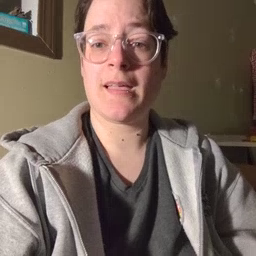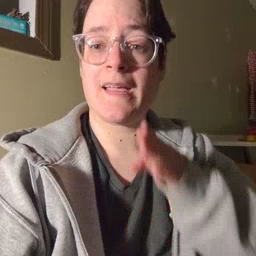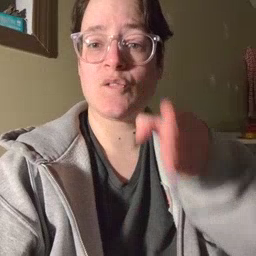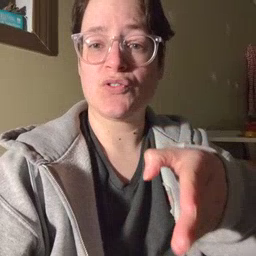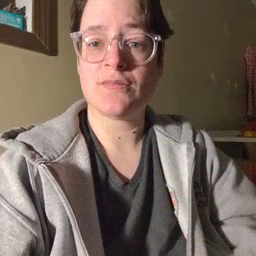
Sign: after